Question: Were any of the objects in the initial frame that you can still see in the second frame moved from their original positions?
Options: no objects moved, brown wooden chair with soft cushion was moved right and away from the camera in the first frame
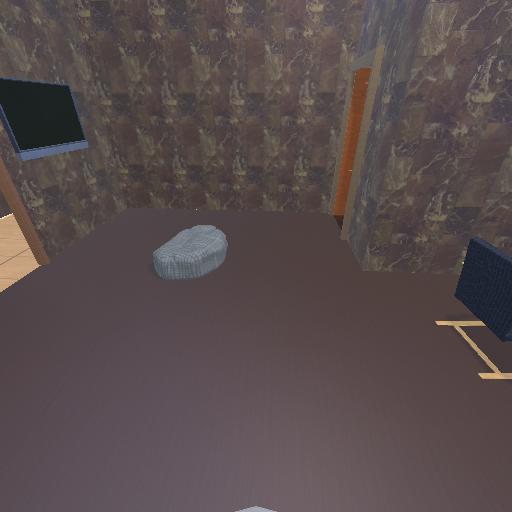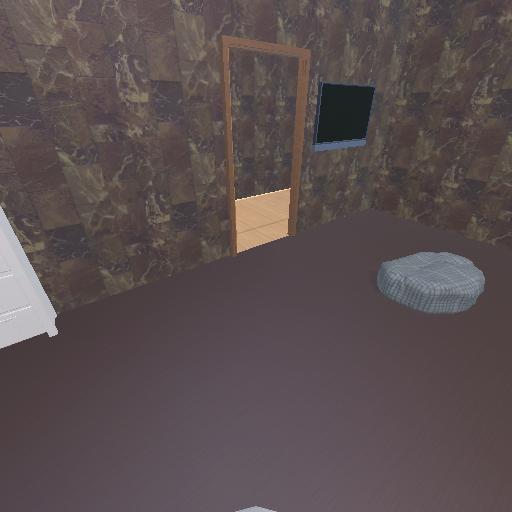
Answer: no objects moved